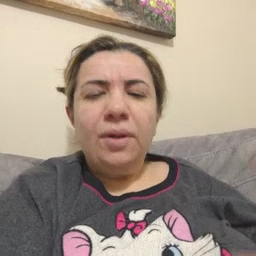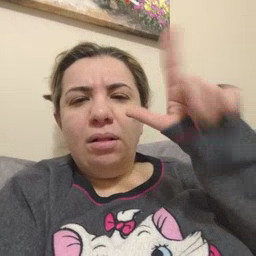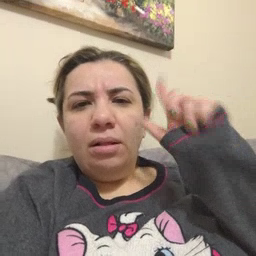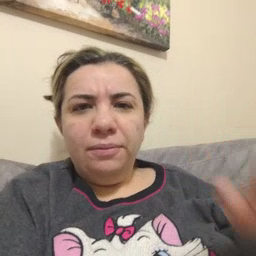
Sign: later